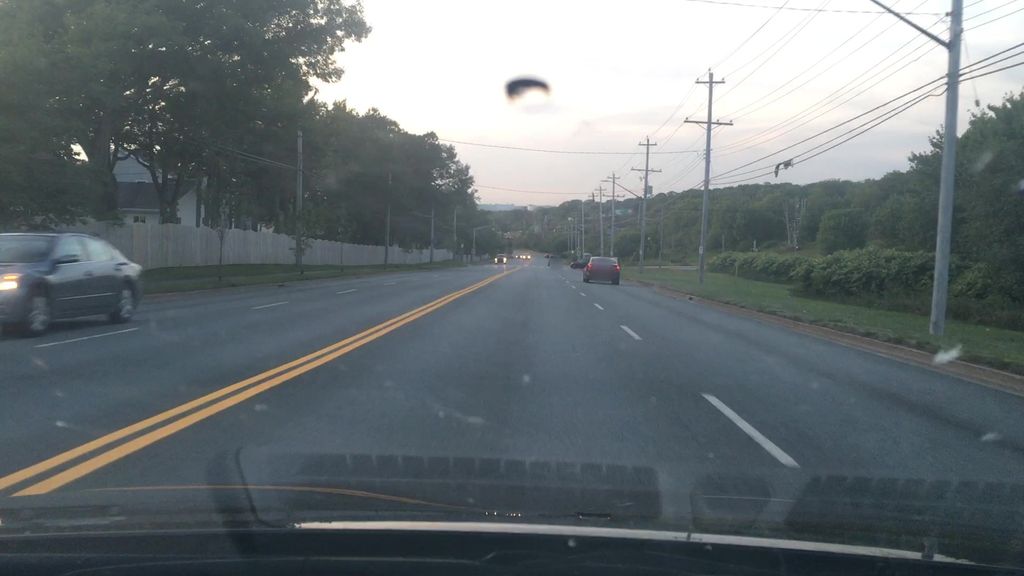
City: halifax